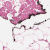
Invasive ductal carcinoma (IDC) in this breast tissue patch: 0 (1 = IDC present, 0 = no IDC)